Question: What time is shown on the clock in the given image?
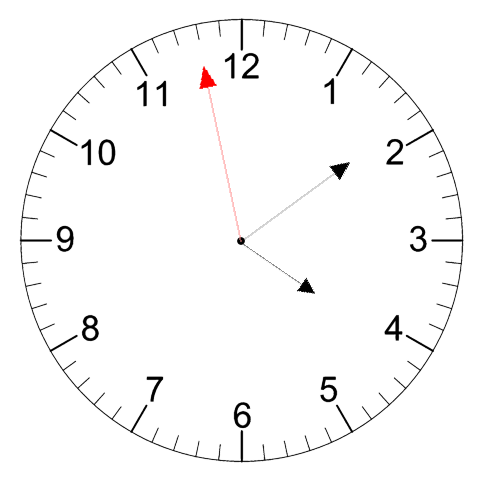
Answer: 04:08:58